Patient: sex F, age 57
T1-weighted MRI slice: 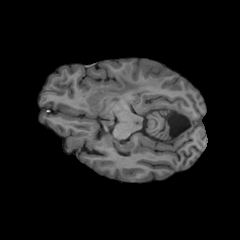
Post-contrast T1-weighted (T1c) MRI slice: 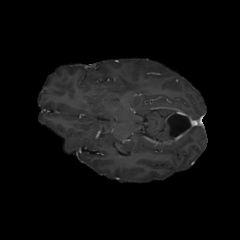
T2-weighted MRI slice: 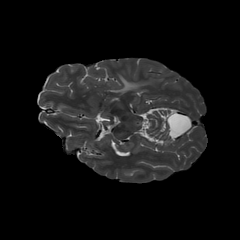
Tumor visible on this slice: yes
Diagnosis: Glioblastoma, IDH-wildtype
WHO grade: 4